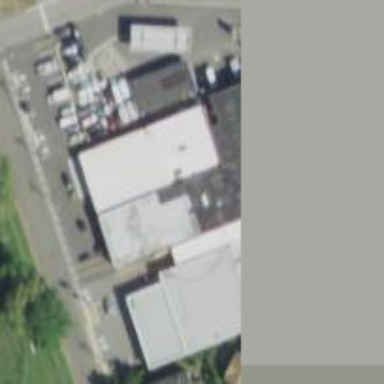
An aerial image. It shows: Commercial area with storage rental shop.